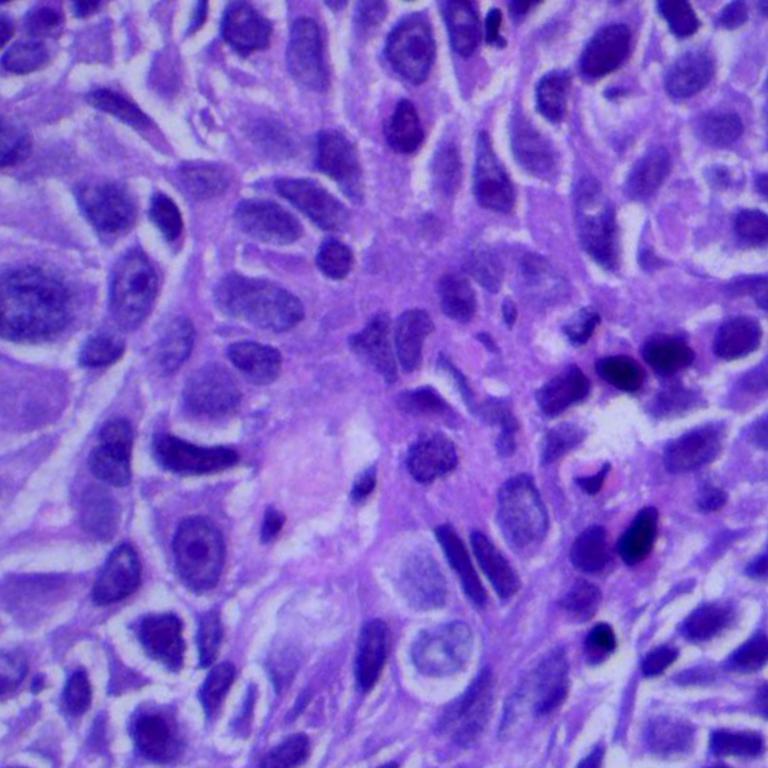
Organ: lung
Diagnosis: squamous carcinomas